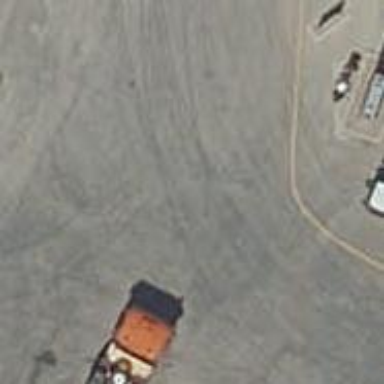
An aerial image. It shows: Car shop.